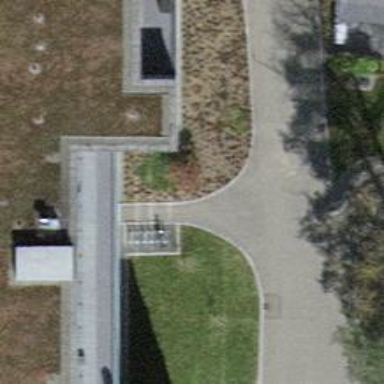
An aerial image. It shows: Bicycle parking area with wall loops.